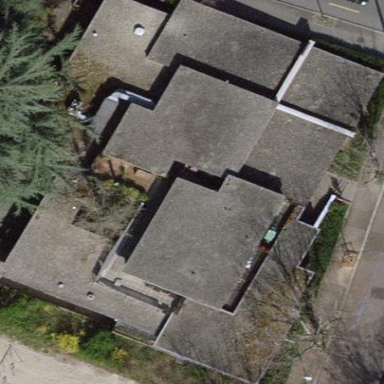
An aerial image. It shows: Community center building.